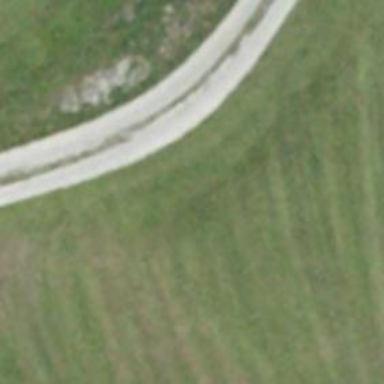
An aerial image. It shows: Gravel track with grade2 quality.